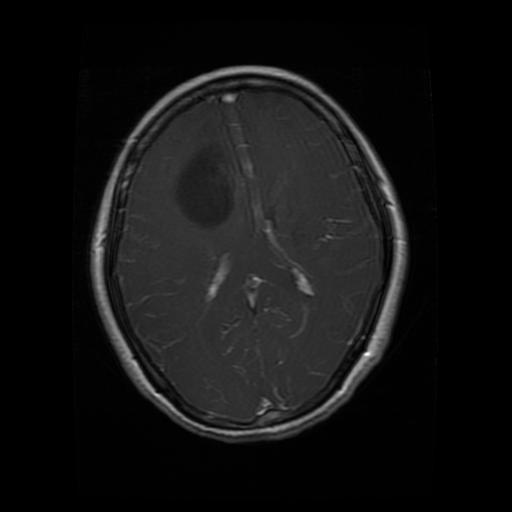
Label: glioma